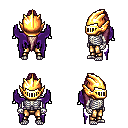
a pixel art fantasy rpg character, male body template, skeleton, purple wings, gold greaves, white blonde extra-long topknot hairstyle, gold helm, four views (front, back, left, right), 2x2 character sprite sheet, small pixel art, hard edges, no anti-aliasing